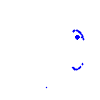
Particle: pion